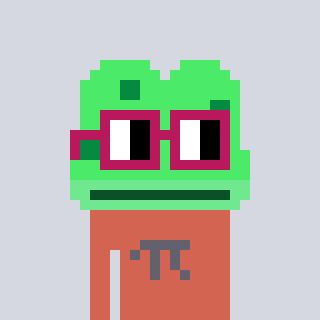
a pixel art character with square dark red glasses, a frog-shaped head and a peachy-colored body on a cool background